Field crop: tomato
Growth stage: 1
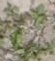
Species: portulaca